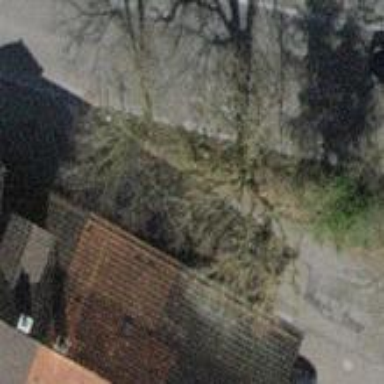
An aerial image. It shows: Single tag "natural: tree."